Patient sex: M
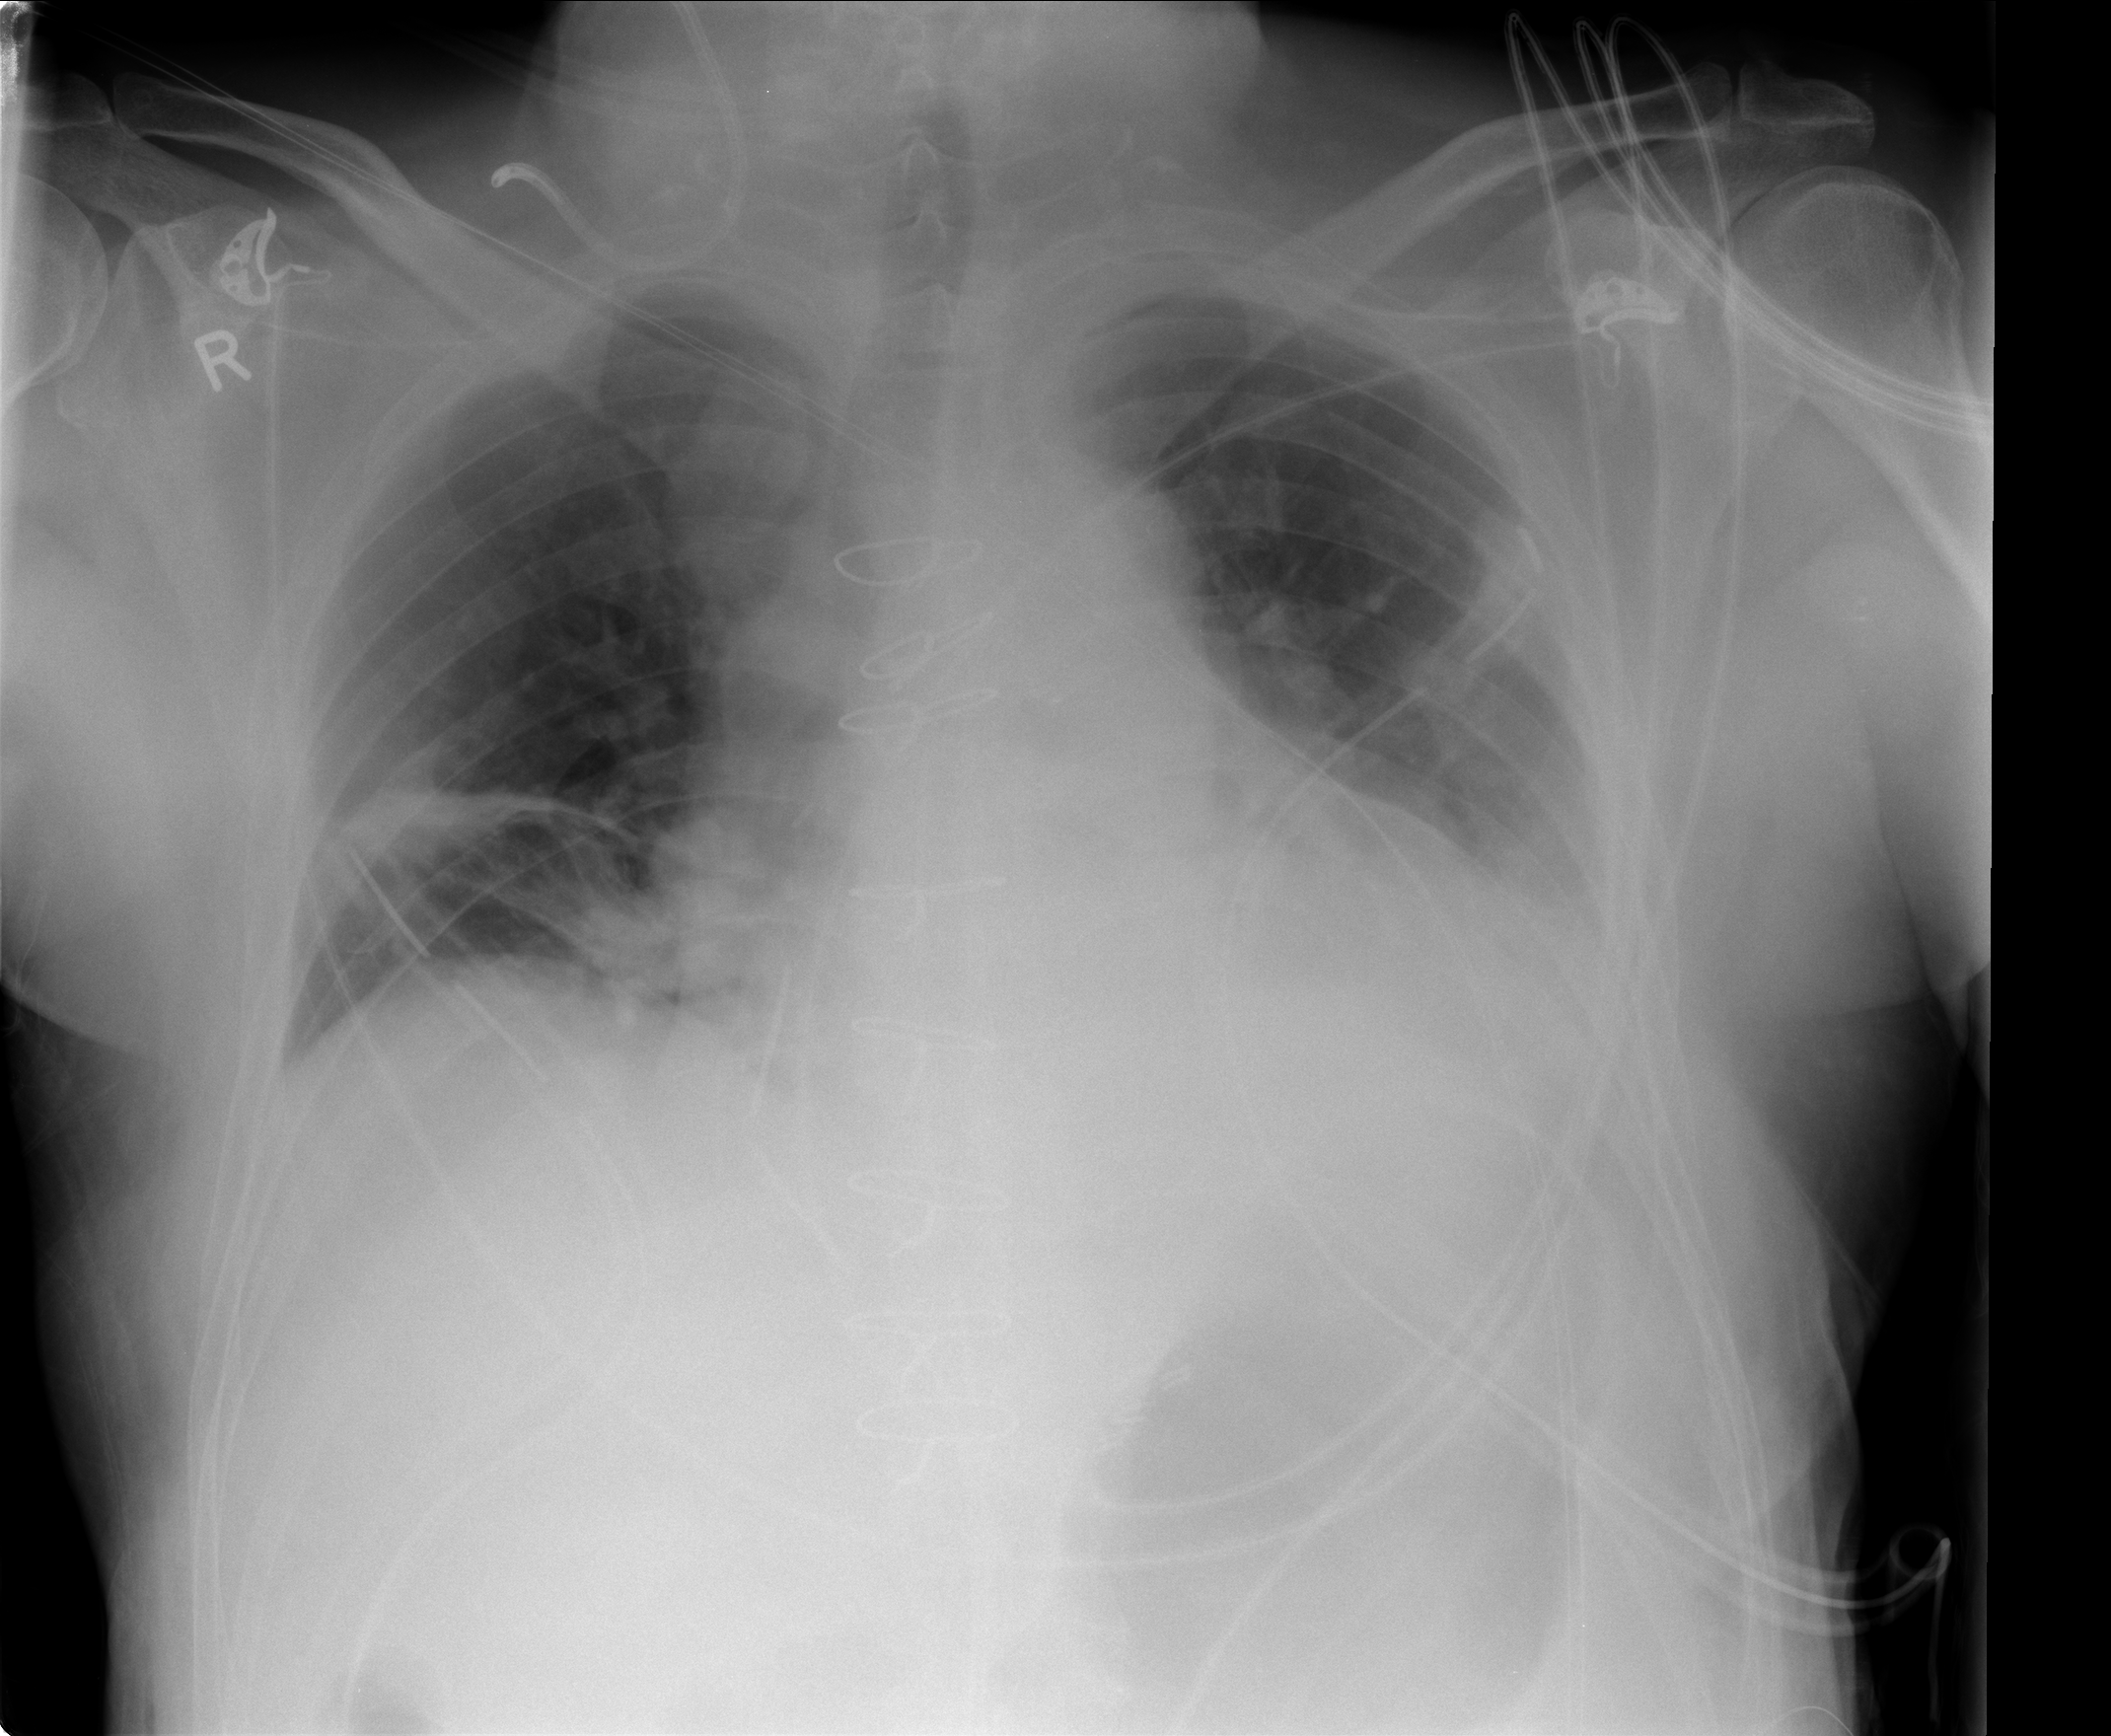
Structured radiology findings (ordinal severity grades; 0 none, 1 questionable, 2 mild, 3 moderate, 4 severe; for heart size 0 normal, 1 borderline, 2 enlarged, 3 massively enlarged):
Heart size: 0
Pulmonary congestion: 0
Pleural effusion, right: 0
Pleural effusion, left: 2
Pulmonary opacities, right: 0
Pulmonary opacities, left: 0
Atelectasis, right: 3
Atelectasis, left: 0